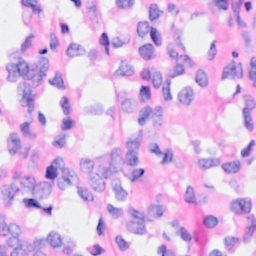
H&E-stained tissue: Breast